八年级 · 度量几何学
如图所示, 学校有一块长方形花围, 有极少数人为了避开拐角走 “捷径”,在花围内走出了一条 “路”，他们仅仅少走了 , 却踩坏了花草.

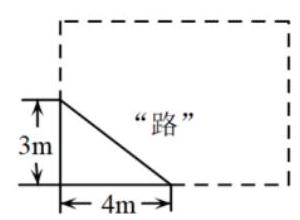
答案: 2 米